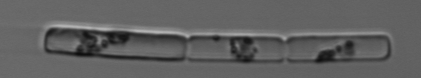
Label: Guinardia_delicatula